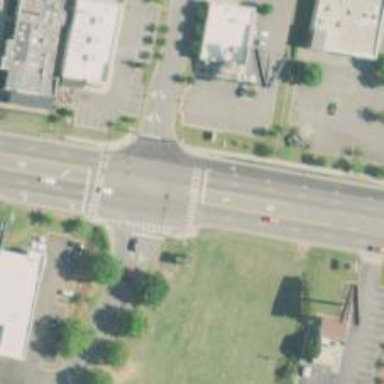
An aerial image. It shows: Marked road crossing.